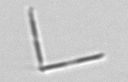
Label: Nanoneis